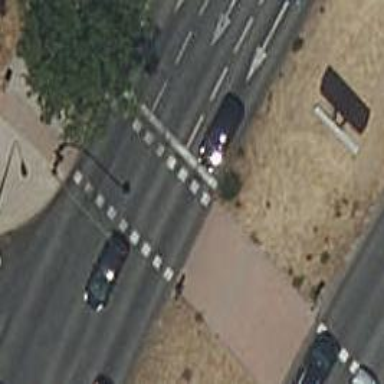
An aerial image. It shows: Asphalt footway with crossing equipped with traffic signals.